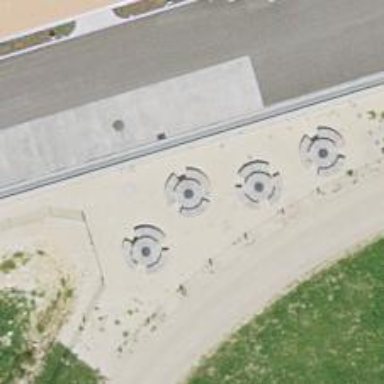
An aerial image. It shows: Picnic table located in leisure land area.